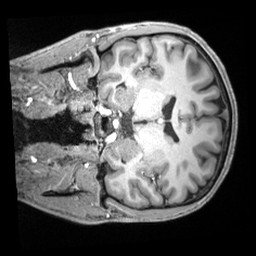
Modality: T1w
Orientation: coronal
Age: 22
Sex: male
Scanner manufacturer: siemens
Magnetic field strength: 3 T
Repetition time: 2.4 s
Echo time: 0.00226 s